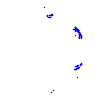
Particle: proton